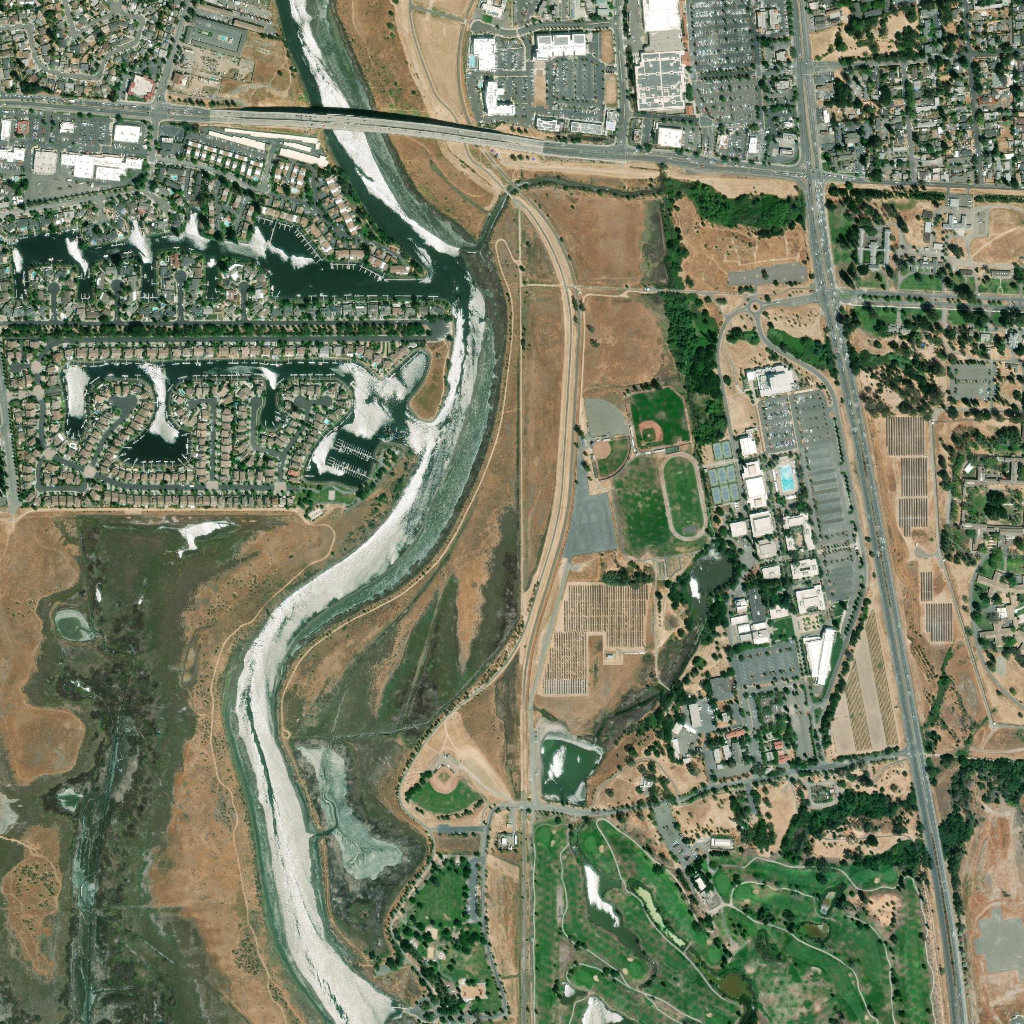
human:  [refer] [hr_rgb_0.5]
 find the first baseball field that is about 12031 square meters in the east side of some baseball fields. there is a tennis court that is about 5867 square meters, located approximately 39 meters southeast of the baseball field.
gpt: <box>[[61, 37, 67, 44, 0]]</box>